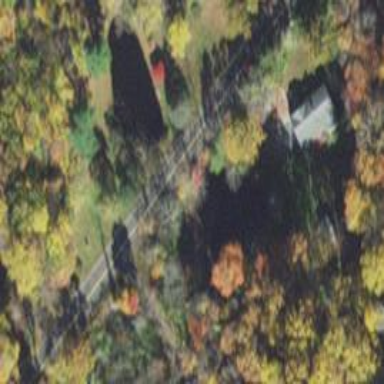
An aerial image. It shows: Culvert tunnel.